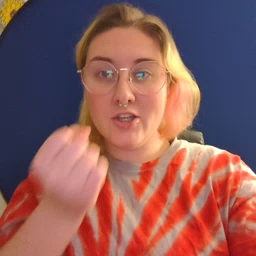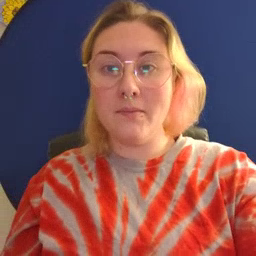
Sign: before